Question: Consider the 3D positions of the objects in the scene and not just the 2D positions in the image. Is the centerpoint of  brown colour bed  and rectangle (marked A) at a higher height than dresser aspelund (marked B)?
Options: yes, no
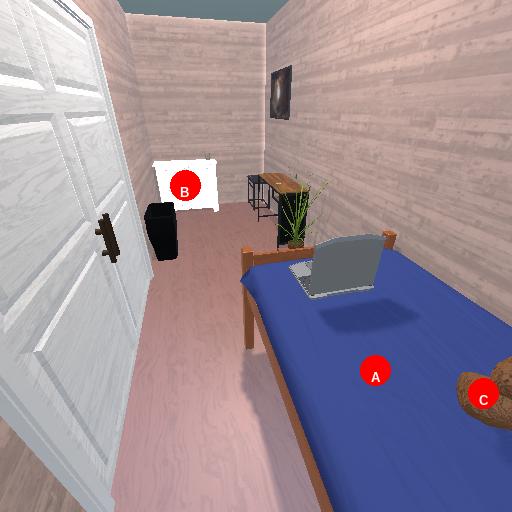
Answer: yes